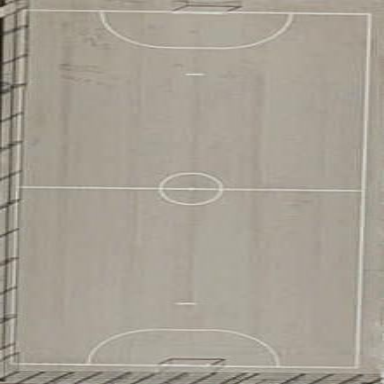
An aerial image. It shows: Soccer pitch designated for leisure and sports activities.